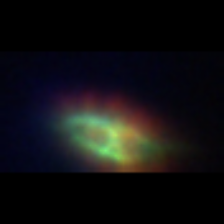
Taxon: Gyrodinium
Group: Dinoflagellates